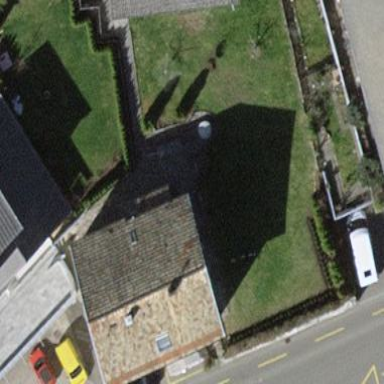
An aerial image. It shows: Gabled building with roof made of brown roof tiles. The roof is oriented along the building.